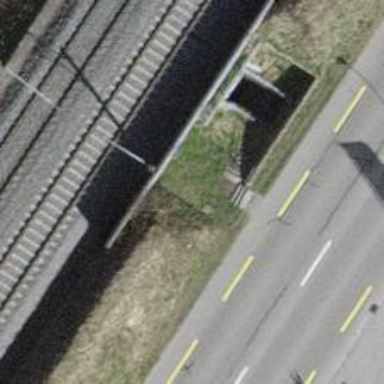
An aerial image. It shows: Road with steps.